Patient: sex M, age 70
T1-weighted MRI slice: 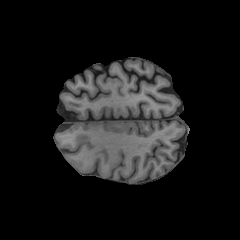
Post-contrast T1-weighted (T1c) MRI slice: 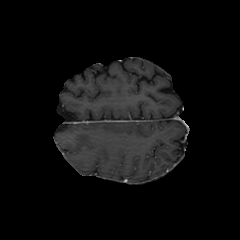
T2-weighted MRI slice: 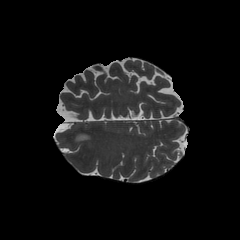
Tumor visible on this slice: yes
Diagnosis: Glioblastoma, IDH-wildtype
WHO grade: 4